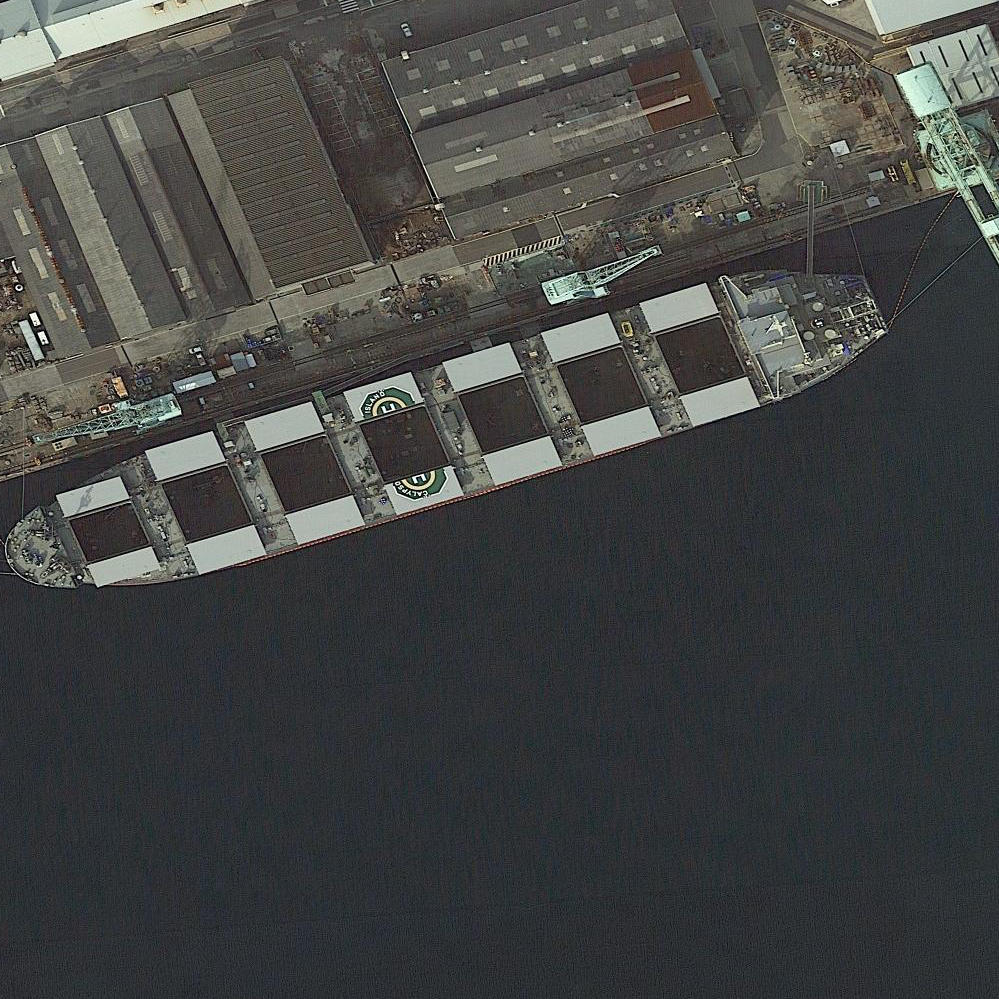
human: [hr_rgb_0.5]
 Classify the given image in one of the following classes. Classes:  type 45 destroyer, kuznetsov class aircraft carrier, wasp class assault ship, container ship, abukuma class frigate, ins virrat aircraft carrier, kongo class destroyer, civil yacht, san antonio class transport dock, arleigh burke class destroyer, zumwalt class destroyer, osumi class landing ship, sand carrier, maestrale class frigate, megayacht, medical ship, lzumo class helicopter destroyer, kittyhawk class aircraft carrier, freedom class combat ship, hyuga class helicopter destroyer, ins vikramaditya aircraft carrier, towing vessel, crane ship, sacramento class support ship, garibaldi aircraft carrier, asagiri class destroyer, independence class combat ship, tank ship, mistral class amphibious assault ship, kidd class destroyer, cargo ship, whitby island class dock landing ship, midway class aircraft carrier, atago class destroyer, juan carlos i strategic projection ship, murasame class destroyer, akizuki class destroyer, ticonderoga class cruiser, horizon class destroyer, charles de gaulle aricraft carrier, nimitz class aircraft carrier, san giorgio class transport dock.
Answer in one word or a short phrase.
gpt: Cargo ship